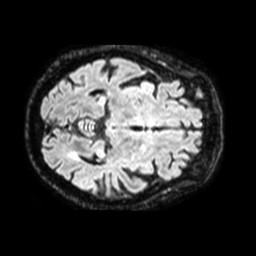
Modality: FLAIR
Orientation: axial
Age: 85
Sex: female
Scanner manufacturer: philips
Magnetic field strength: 1.5 T
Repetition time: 4.8 s
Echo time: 0.3379 s